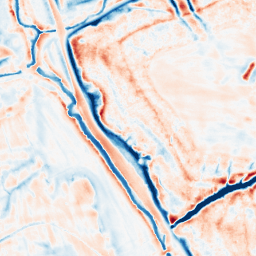
Category: edge_preserving
Decomposition family: bilateral
Decomposition parameters: d: 21
sigma_color: 75
sigma_space: 100
Upsampling method: linear_exact
Upsampling parameters: scale: 4
Upsampling scale: 4